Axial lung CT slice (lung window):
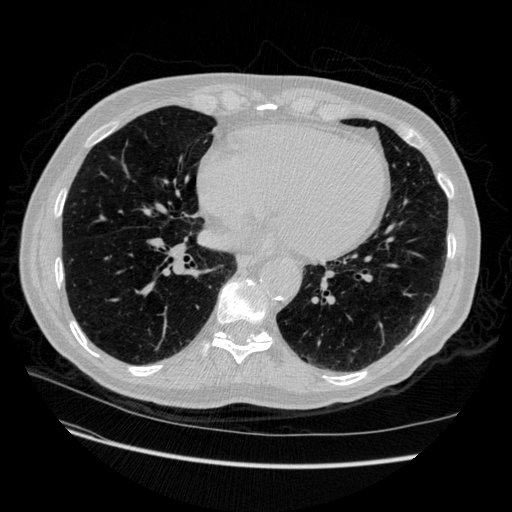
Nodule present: no